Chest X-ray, AP view. Patient: 38 years old, sex F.
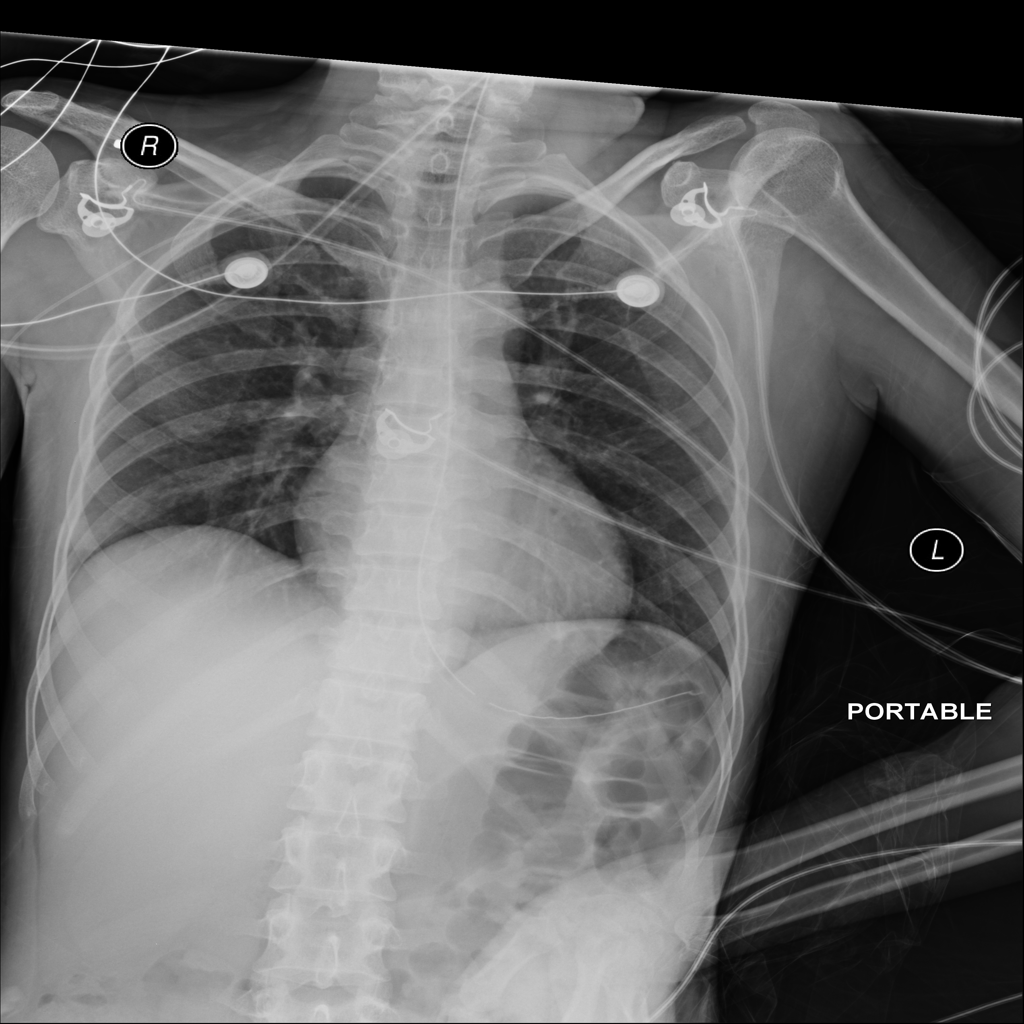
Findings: No Finding